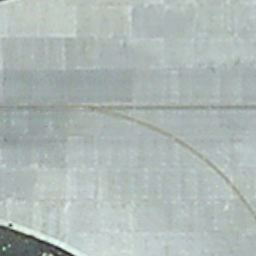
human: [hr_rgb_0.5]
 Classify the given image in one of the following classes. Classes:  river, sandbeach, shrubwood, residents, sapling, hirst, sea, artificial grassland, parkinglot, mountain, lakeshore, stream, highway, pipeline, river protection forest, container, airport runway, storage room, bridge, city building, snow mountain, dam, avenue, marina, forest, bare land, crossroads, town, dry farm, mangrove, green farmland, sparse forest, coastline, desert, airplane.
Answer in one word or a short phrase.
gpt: airport runway